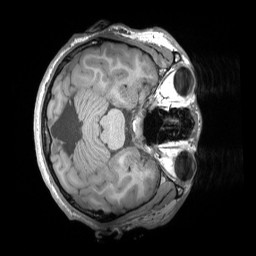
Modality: T1w
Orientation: axial
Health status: healthy